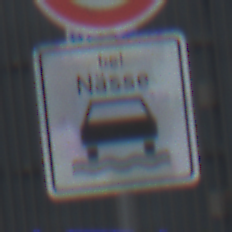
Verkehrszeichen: BeiNaesse
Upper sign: Geschwindigkeit70
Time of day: MorningAfternoon
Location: Outdoor (Urban)
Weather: PartlyCloudy
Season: NotSpecified
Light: Natural